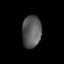
Tissue: lung
Cell type: Epithelial cells
Senescence score: 0.1992
Nuclear area (px): 610
Mean DAPI intensity: 89.077